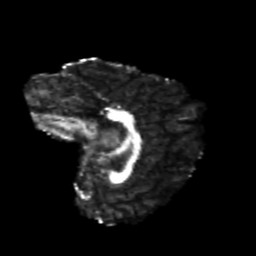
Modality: FA
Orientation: sagittal
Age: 26
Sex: male
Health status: healthy
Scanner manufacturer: philips
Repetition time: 7.389 s
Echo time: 0.08599 s